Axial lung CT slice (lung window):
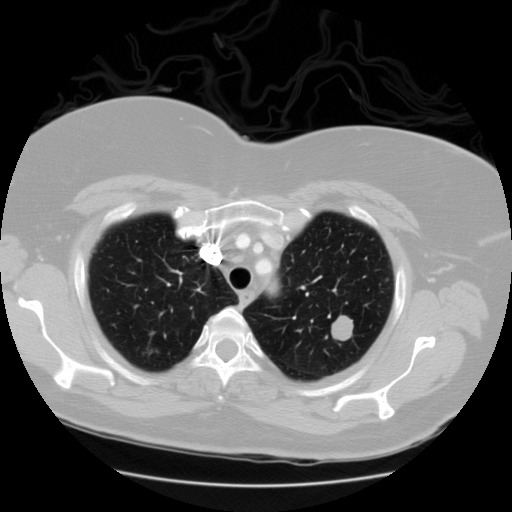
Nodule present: yes
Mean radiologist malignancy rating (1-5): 4